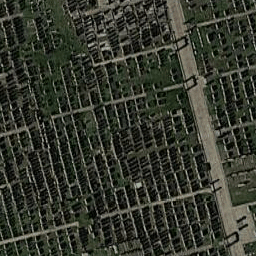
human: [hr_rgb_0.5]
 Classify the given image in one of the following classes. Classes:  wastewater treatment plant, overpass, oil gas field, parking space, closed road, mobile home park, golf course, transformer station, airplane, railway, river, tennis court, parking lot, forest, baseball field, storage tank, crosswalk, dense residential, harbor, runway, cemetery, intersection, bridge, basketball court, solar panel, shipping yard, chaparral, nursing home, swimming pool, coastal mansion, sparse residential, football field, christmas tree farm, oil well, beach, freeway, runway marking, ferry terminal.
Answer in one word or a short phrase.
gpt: cemetery